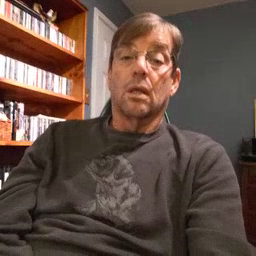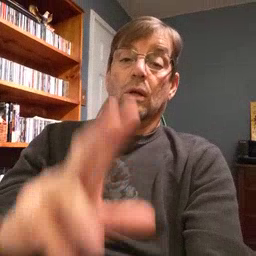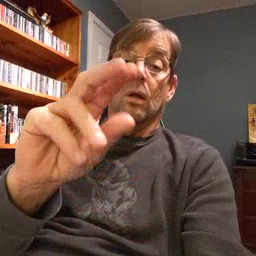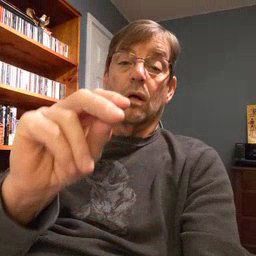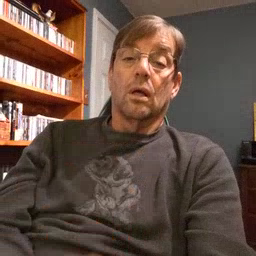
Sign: no